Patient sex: M
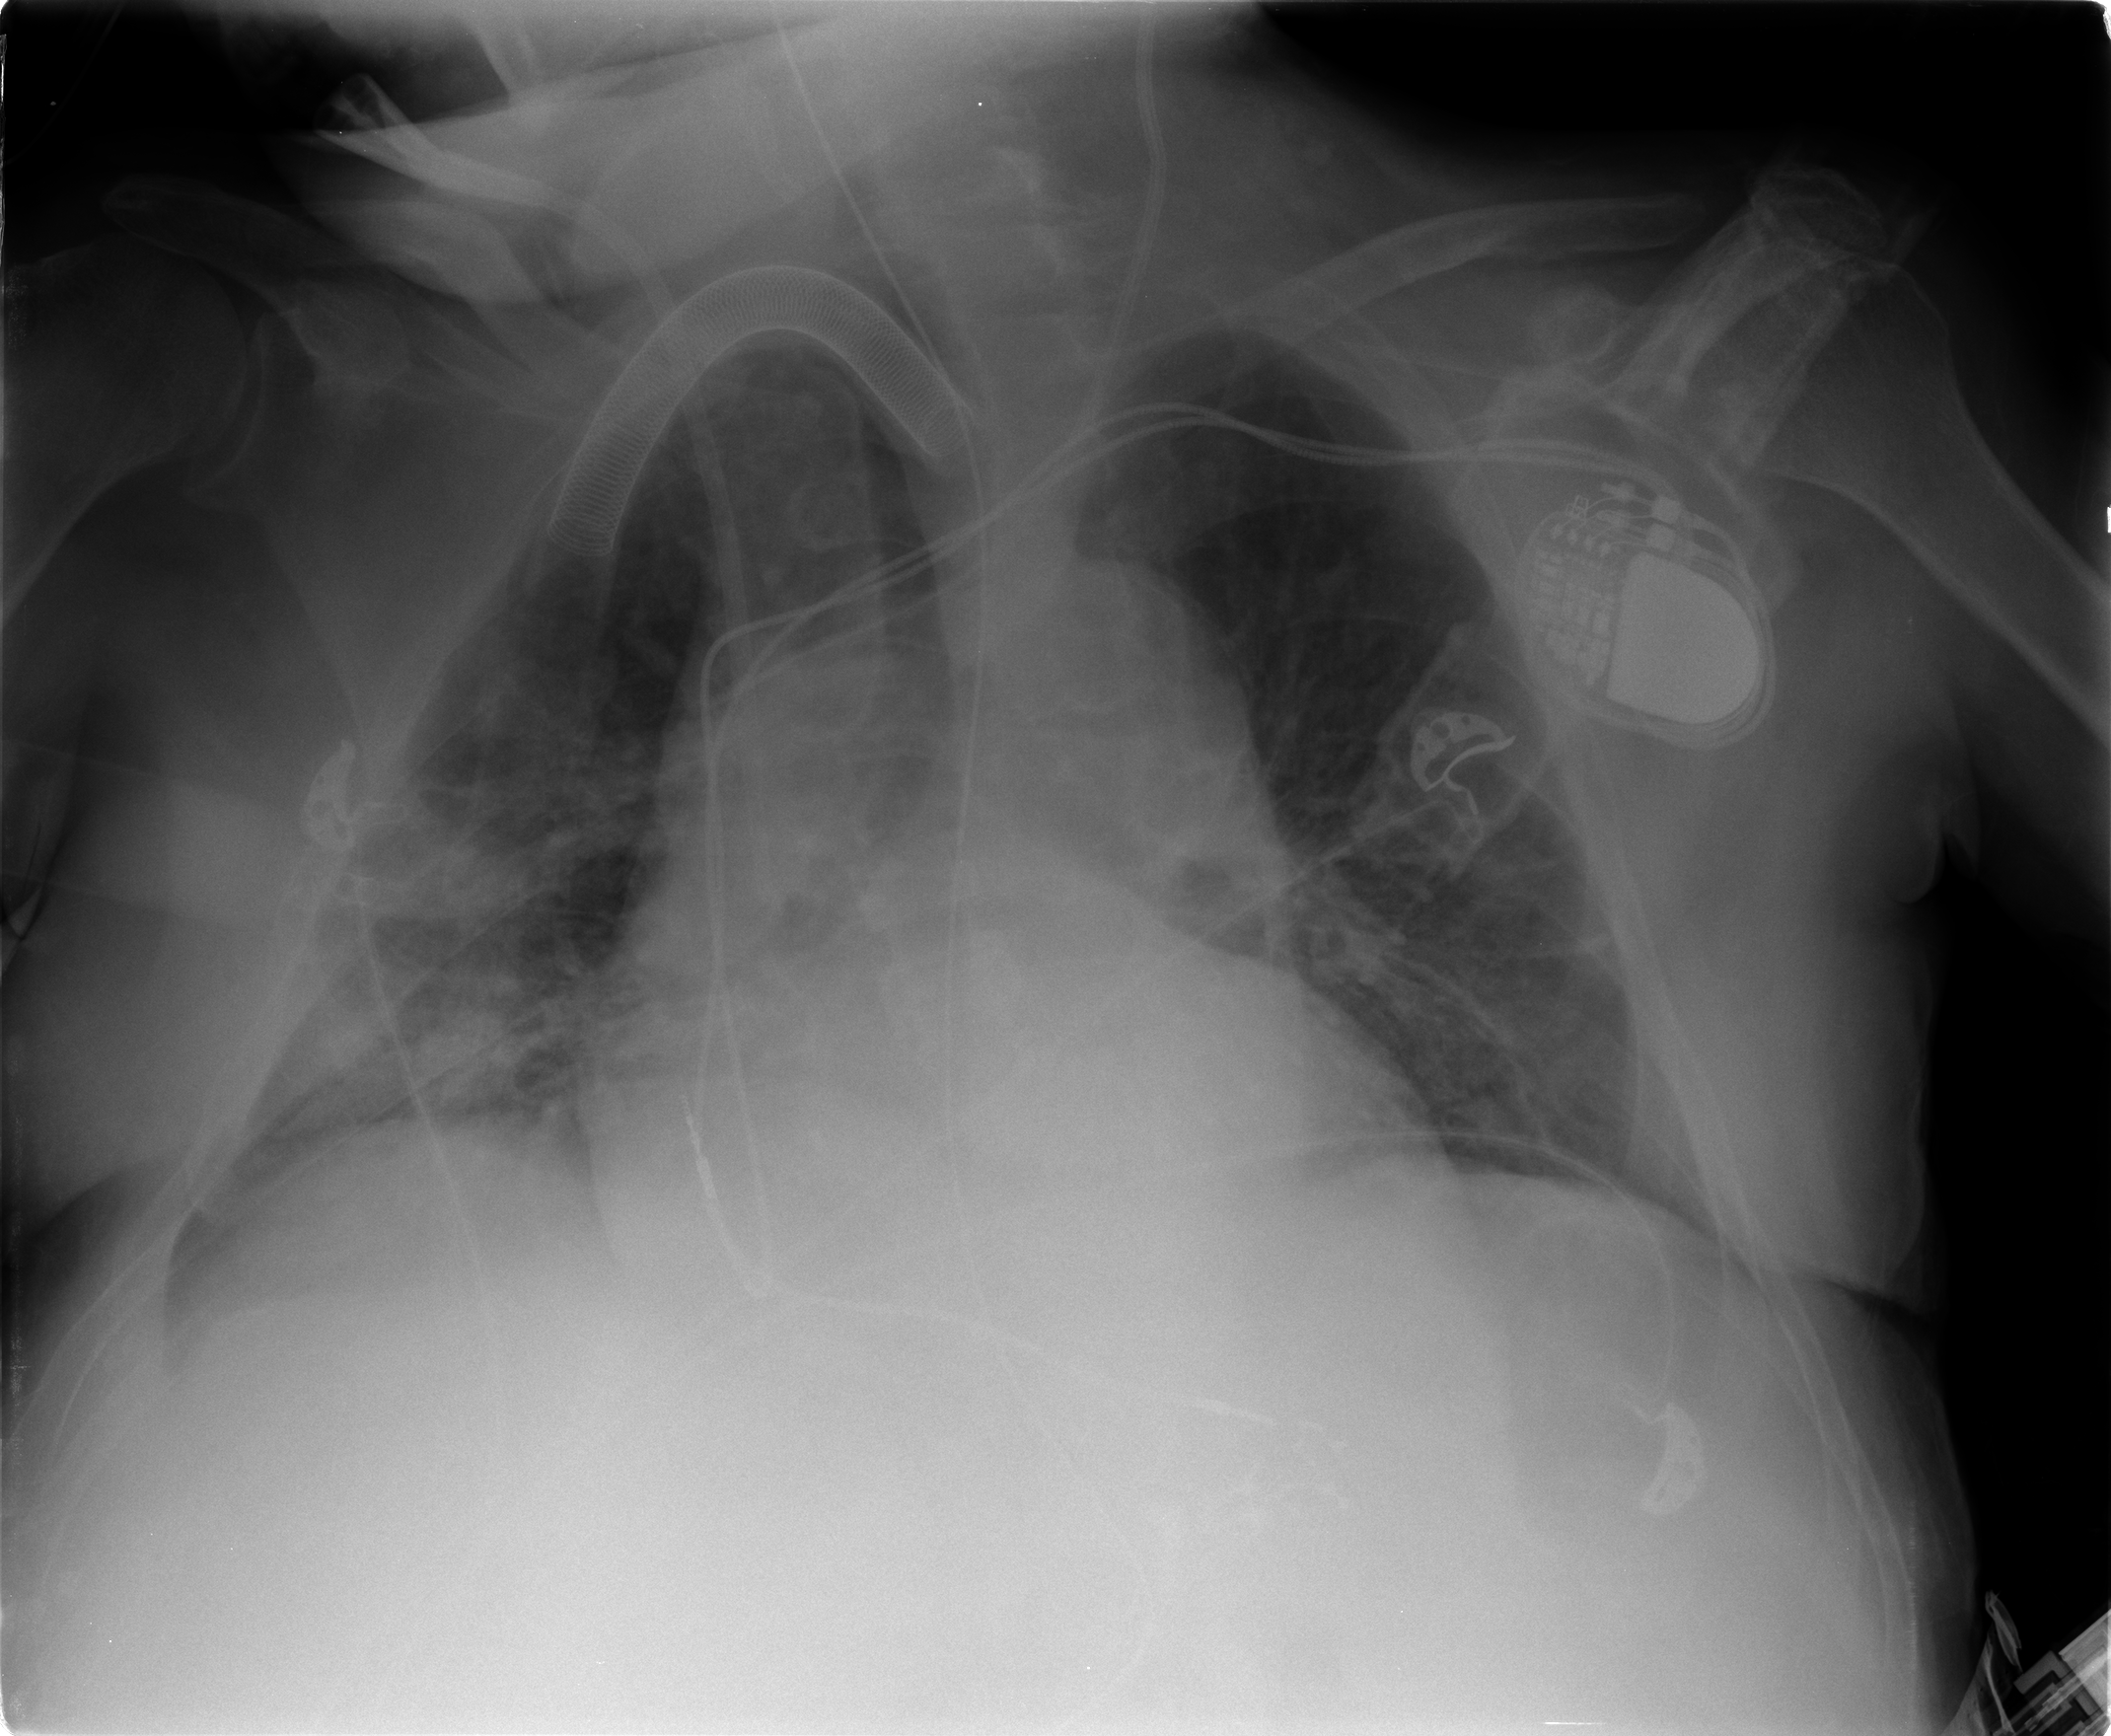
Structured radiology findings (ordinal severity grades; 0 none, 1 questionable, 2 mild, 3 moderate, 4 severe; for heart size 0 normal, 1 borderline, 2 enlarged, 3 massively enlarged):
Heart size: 2
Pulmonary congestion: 2
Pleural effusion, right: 1
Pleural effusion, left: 0
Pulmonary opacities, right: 3
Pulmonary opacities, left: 1
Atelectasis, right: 2
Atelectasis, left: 0